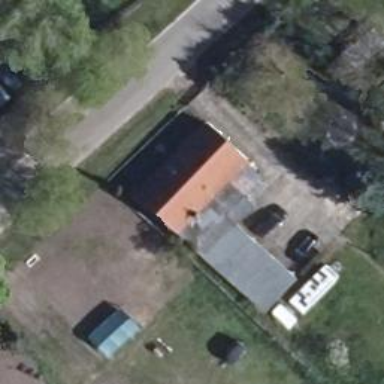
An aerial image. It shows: Gabled roof house.